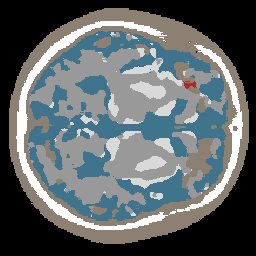
Label: no_lesion